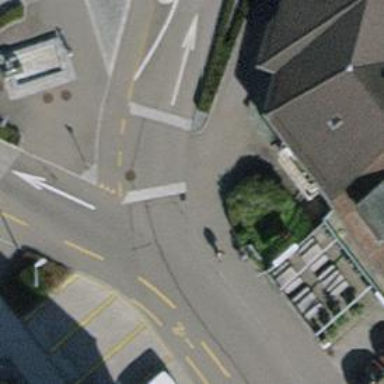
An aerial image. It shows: Unmarked crossing on asphalt footway.